Question: '''
FDetect = vision.CascadeObjectDetector;
%// Read the input image
I = imread('face.jpg');
%// Returns Bounding Box values based on number of objects
BB = step(FDetect,I);
figure,
imshow(I);
hold on
for i = 1:size(BB,1)
rectangle('Position',BB(i,:),'LineWidth',2.5,'LineStyle','','EdgeColor','r');
end
title('Face Detection');
hold off;
'''
filter:
'''
E = imerode(I,strel('square',5));
figure, imshow(E);
'''
My problem is how to give filters only IN rectangle face area.

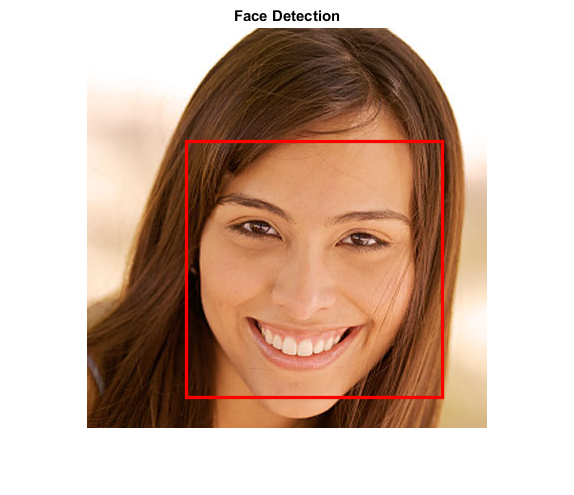
Answer: You will want to extract just region of your image that is within the bounding box, and then apply your 'imerode' operation on just that part.
The Bounding Box is of the form [x,y,width,height]. We will need to convert this to pixels.
'''
%// Ensure that we are working with integers.
BB(k,:) = round(BB(k,:));
%// Sample all rows and columns within this bounding box
rows = BB(k,2):sum(BB(k,[2 4]))
cols = BB(k,1):sum(BB(k,[1 3]))
%// Apply the imerode operation on just these pixels
I(rows,cols) = imerode(I(rows,cols), strel('square', 5));
'''